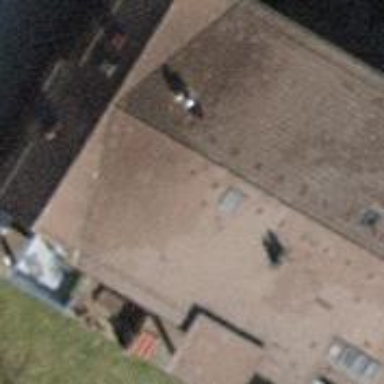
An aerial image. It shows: Building with pitched roof.